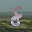
Label: 8